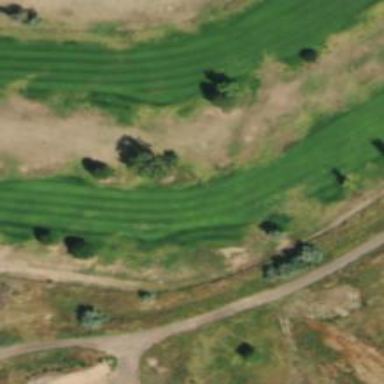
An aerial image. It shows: Golf hole.